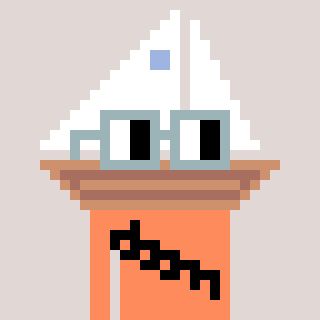
a pixel art character with square dark gray glasses, a sailboat-shaped head and a peachy-colored body on a warm background